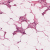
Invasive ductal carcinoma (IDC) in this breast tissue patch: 1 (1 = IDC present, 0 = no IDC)